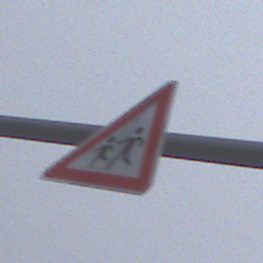
Verkehrszeichen: KinderRechts
Umgebung: Outdoor, RoadRail
Tageszeit: MorningAfternoon
Wetter: Overcast
Licht: Natural
Jahreszeit: NotSpecified
Kontrast: LowContrast